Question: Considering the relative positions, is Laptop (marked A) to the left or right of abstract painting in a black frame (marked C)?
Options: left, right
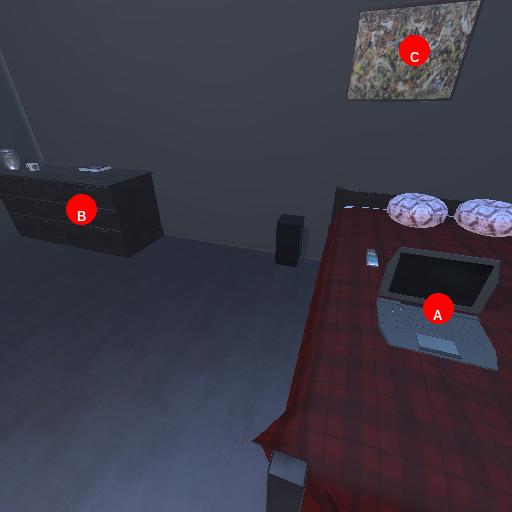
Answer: left